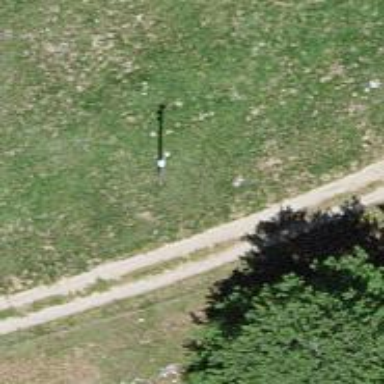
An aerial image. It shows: Power pole.